Question: Is it possible to make highcharts crosshair that vill show actual value on the axis in the separate label?
Regular crosshair example out from API doesnt do this. If I set
'''
tooltip: {
crosshairs: [true, true]
}
'''
, it doesnt do what I need.
I need chart to look like this:

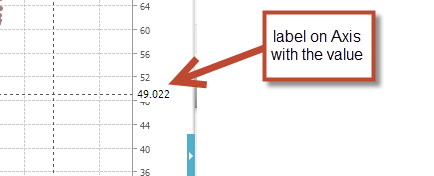
Answer: It's just general idea: <URL> and you may need to use something else than 'event.page[X/Y]' for getting position.
Code:
'''
$("#container").mousemove(move);
var chart = new Highcharts.Chart({
chart: {
renderTo: 'container'
},
series: [{
data: [29.9, 71.5, 106.4, 129.2, 144.0, 176.0, 135.6, 148.5, 216.4, 194.1, 95.6, 54.4]
}]
});
function move(event) {
var x = event.pageX,
y = event.pageY,
path = ['M', chart.plotLeft, y,
'L', chart.plotLeft + chart.plotWidth, y,
'M', x, chart.plotTop,
'L', x, chart.plotTop + chart.plotHeight];
if (chart.crossLines) {
// update lines
chart.crossLines.attr({
d: path
});
} else {
// draw lines
chart.crossLines = chart.renderer.path(path).attr({
'stroke-width': 2,
stroke: 'green',
zIndex: 10
}).add();
}
if (chart.crossLabel) {
// update label
chart.crossLabel.attr({
y: y + 6,
text: chart.yAxis[0].toValue(y).toFixed(2)
});
} else {
// draw label
chart.crossLabel = chart.renderer.text(chart.yAxis[0].toValue(y).toFixed(2), chart.plotLeft - 40, y + 6).add();
}
}
'''